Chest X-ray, PA view. Patient: 54 years old, sex M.
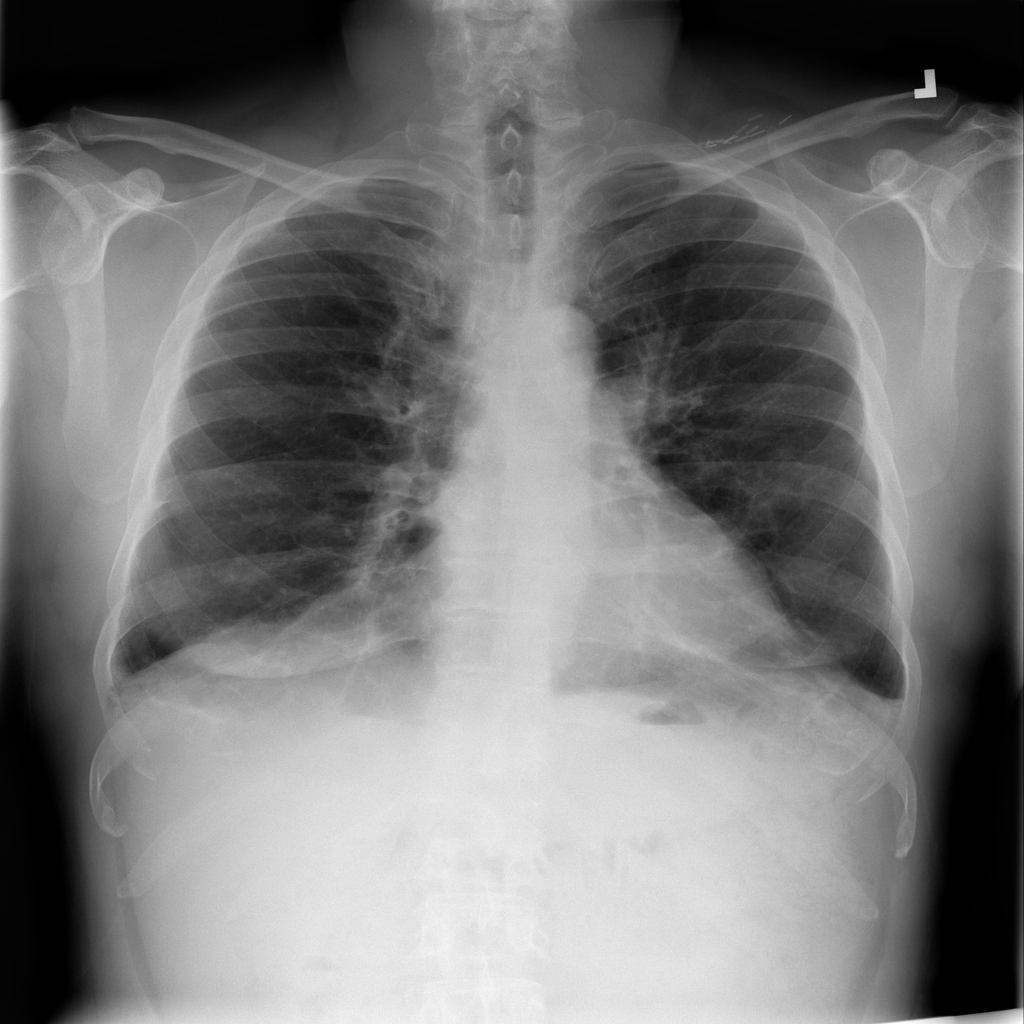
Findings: Atelectasis